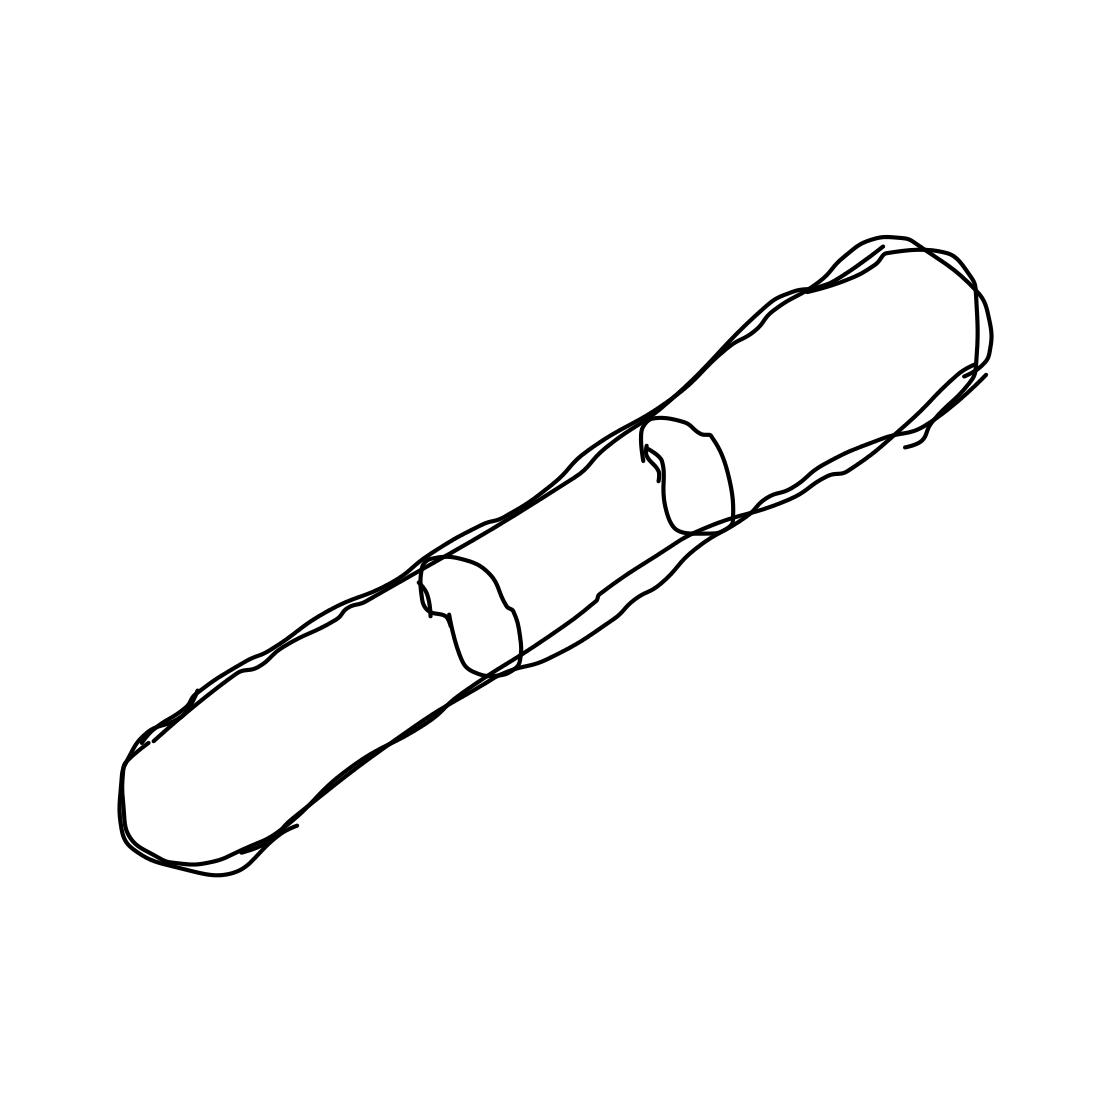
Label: snowboard